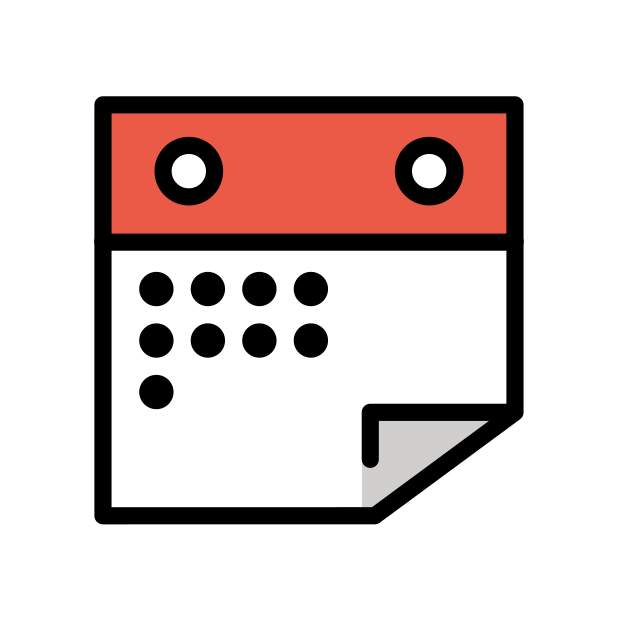
spiral calendar